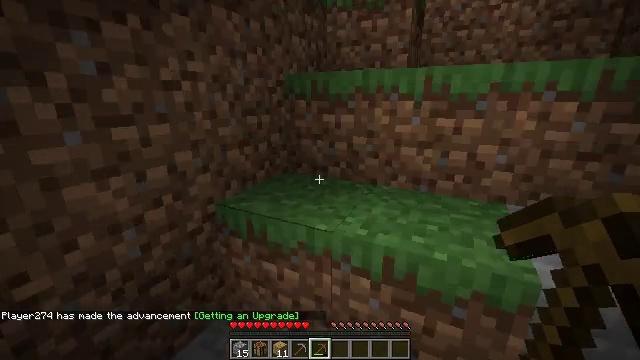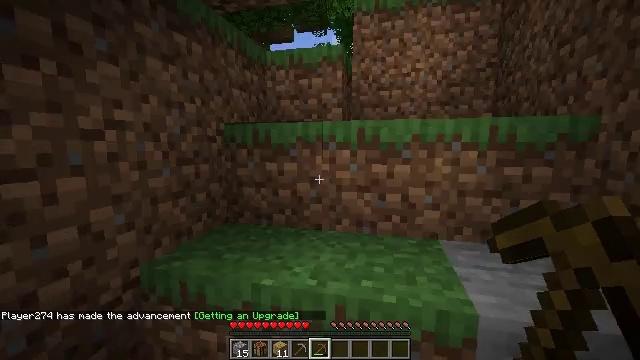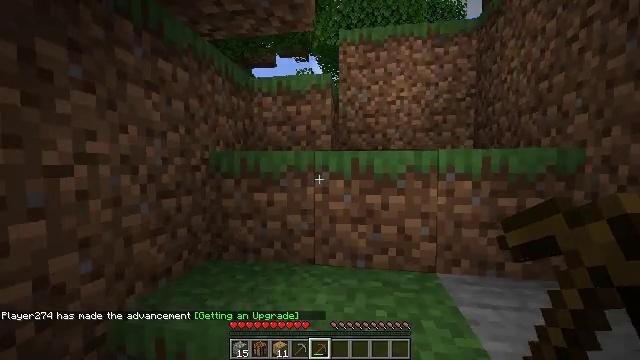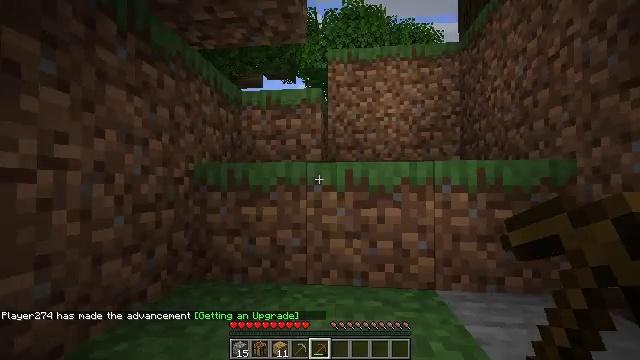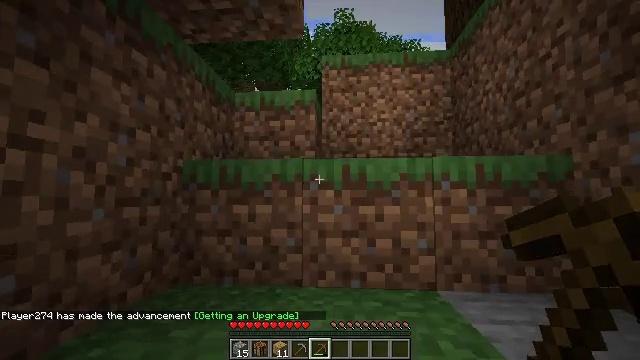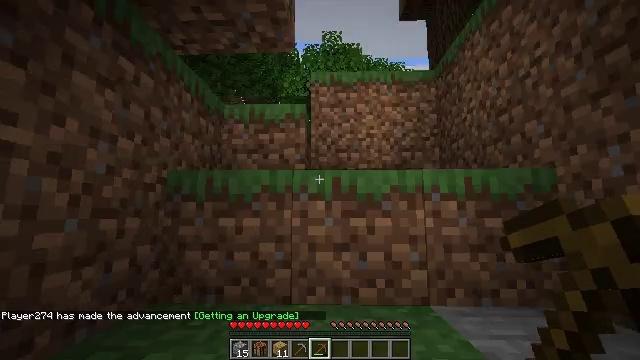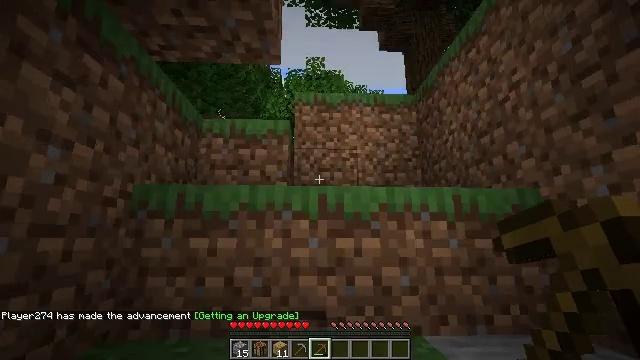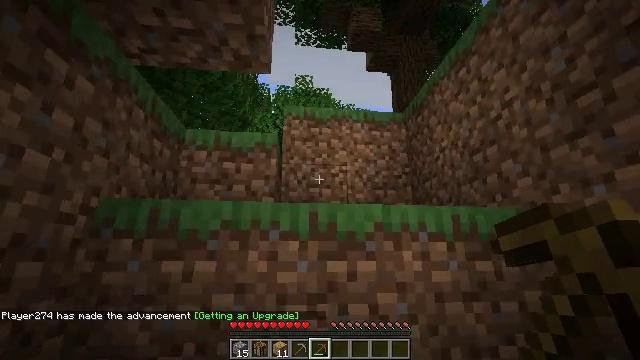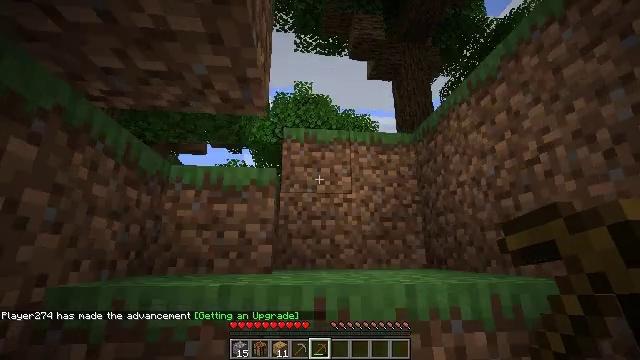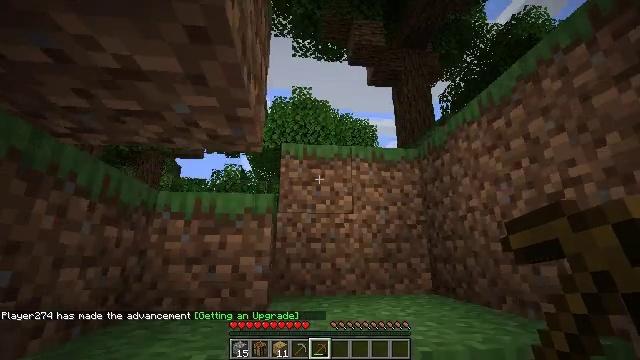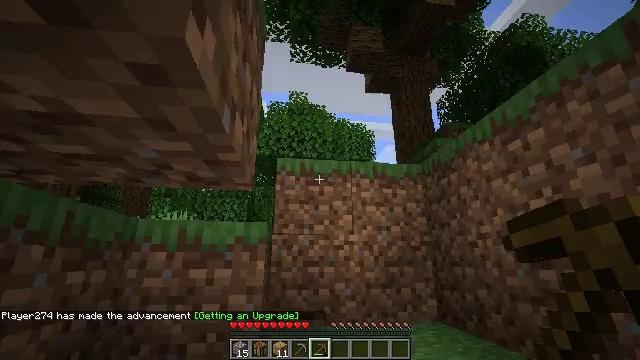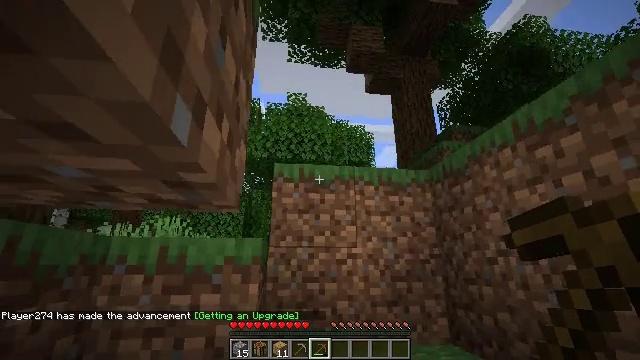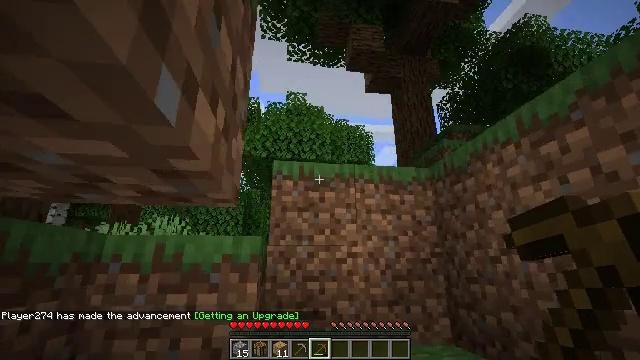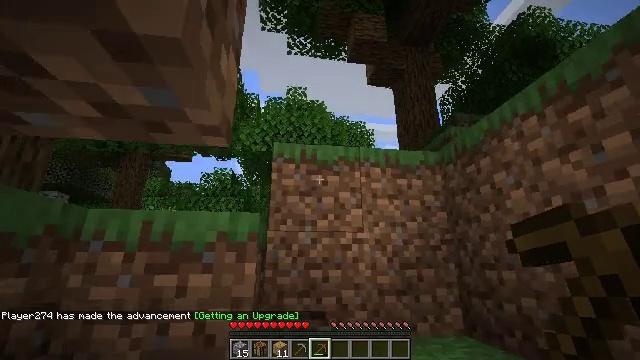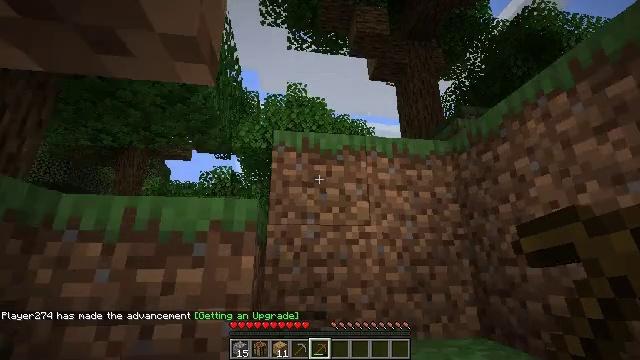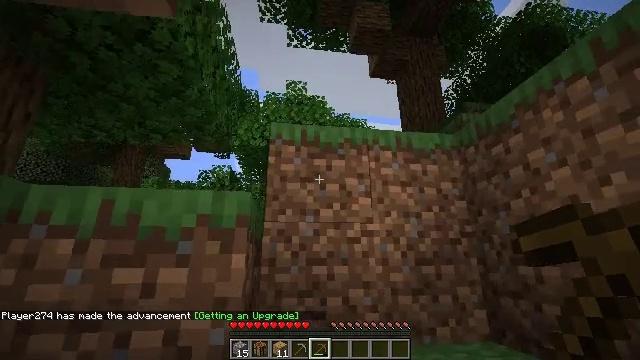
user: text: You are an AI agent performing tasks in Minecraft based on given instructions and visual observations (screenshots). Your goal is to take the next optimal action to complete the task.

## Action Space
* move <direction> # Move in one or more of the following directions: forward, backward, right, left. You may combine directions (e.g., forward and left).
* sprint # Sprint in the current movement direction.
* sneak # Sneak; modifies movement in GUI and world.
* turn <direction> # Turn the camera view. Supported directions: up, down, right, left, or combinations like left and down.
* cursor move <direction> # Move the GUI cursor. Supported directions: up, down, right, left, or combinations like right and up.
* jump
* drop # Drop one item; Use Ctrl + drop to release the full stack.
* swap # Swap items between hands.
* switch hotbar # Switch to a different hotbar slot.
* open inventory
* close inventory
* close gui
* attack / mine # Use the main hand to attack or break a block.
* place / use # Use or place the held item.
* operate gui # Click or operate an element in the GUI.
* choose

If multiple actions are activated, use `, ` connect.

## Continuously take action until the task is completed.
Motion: motion action
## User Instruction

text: Collect some oak leaves.
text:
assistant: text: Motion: move forward, turn right and up, jump
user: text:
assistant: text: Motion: move forward, turn right and up, jump
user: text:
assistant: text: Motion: move forward, turn right and up, jump
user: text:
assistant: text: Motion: move forward, turn right and up, jump
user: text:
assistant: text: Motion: move forward, turn right and up, jump
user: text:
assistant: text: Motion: move forward, turn right and up, jump
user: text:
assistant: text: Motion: move forward, turn right and up, jump
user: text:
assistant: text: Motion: move forward
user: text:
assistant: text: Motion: move forward
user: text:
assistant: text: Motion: move forward
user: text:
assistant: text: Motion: move forward
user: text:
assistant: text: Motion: move forward
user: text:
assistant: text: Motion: move forward
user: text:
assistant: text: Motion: move forward
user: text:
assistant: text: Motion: move forward
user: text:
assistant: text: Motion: move forward
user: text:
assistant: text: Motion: move forward, jump
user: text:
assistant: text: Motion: move forward, jump
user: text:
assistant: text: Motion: move forward, turn down, jump
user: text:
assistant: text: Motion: move forward, turn right and down, jump
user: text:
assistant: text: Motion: move forward, turn right and down, jump
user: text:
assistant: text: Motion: move forward, turn right and down, jump
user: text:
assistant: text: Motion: move forward, jump
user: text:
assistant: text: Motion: move forward, turn left and down, jump
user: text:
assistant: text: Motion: move forward, turn left and down, jump
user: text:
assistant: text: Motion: move forward, turn left and down, jump
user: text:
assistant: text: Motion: move forward, turn left and down, jump
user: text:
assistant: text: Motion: move forward, jump
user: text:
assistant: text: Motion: move forward, jump
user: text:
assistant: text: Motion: move forward, jump